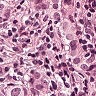
Metastatic tissue present: yes